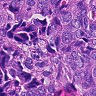
Metastatic tissue present: yes